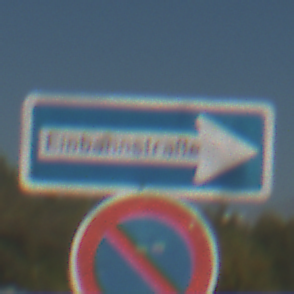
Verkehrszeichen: EinbahnstrasseRechtsweisend
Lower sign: EingeschraenktesHalteverbot
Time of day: Midday
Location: Outdoor (Nature)
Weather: Clear
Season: Summer
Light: Natural